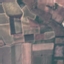
Land use / land cover: PermanentCrop